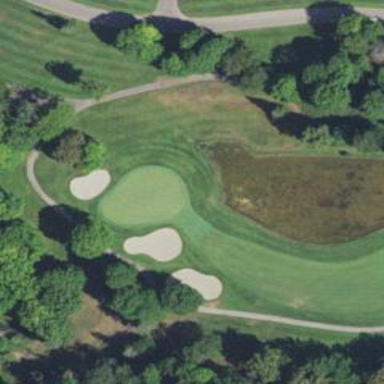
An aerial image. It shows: Golf hole.